Question: I'm writing an HTML5/Backbone/Phonegap app <URL>.
Every GET-Request works fine - but now I want to download a picture that is generated after a POST request.
But the server is responding with status 400:
'statusCode":400,"hints":["Check the message which has been sent to the server. Probably it is not valid."],"reason":"Bad Request","developerMessage":"Could not read JSON'...
This is my AJAX-Call:
'''
var body = {
"base64":true,
"legend":false,
"timespan":"2013-10-30T00:00:00Z/2013-10-30T23:59:59Z",
"width":482,
"height":568,
"language":"en",
"grid":false,
"styleOptions": {
"ts_32e1174948e46f2e46fe597eb40b3557": {
"chartType": "line",
"properties": {
"color": "#b45e87",
"lineType":"solid",
"width":1
}
}
}
};
$.support.cors = true;
this.xhr = $.ajax({
crossDomain: true,
type: "POST",
url:"http://sensorweb.demo.52north.org/sensorwebclient-webapp-stable/api/v1/timeseries/getData",
processData: false,
dataType: "json",
accept: "application/json",
contentType: "application/json; charset=utf-8",
data: body
}).done(function(data) {
}).fail(function(xhr, textStatus) {
}).always(function() {
});
'''
Here is my <URL> - If I try the same POST call with POSTMAN the server does as he should.
RESTClient-Screenshot

What is wrong with my call?
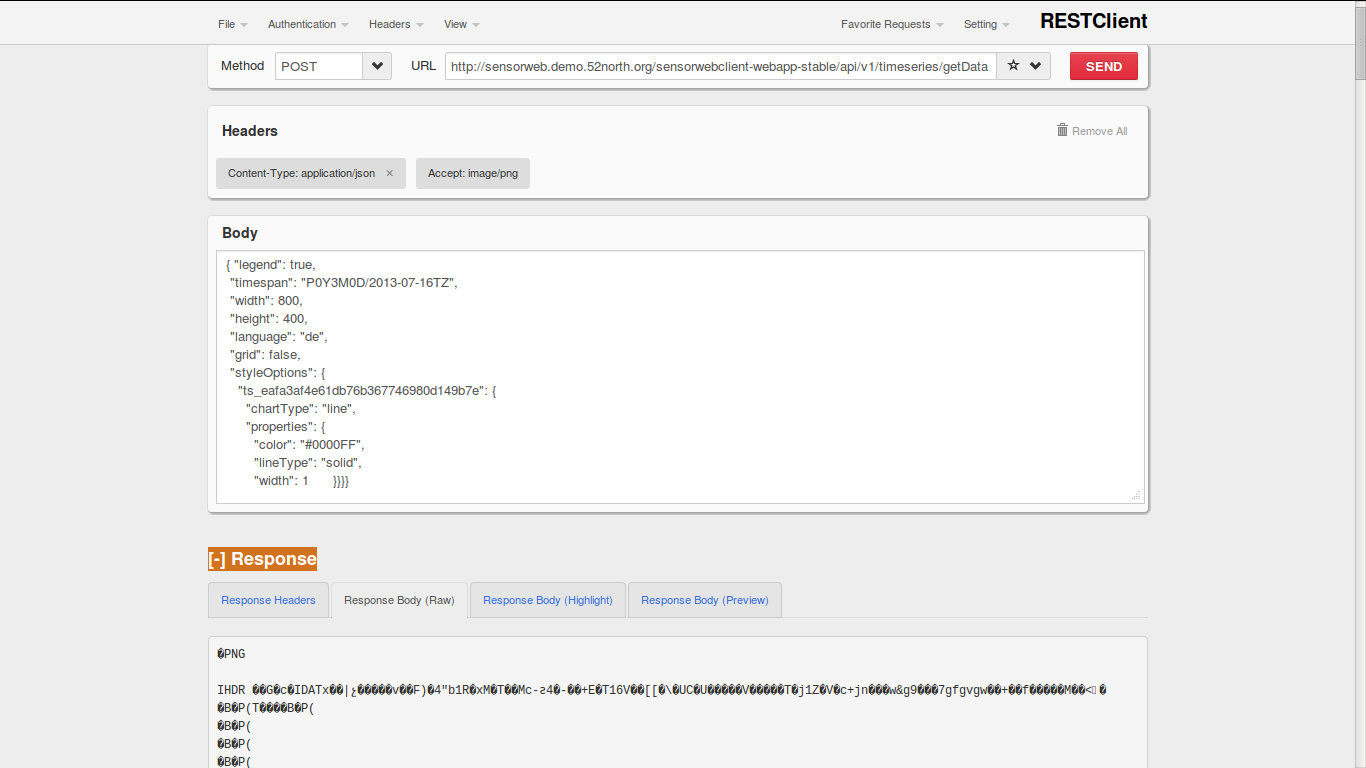
Answer: It was a bug in the 52n API which is - thanks to 52n - fixed by now.
Here is the solution:
'''
$.support.cors = true;
this.xhr = $.ajax({
crossDomain: true,
type: "POST",
url: "http://sensorweb.demo.52north.org/sensorwebclient-webapp-stable/api/v1/timeseries/getData",
headers: {
"accept": "image/png",
"content-Type": "application/json",
},
data: JSON.stringify(body)
}).done(function (data) {
$('#output').html('<img src="data:image/png;base64,' + data + '" />');
});
'''
-> <URL>